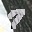
Label: 7